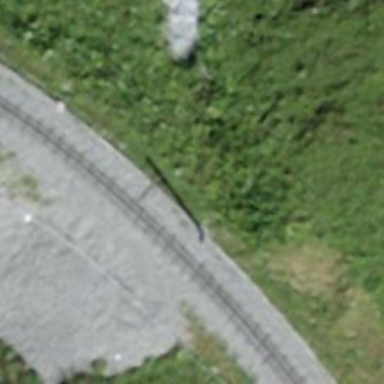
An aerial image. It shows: Narrow-gauge railway track with electrified contact line. The railway has one track.